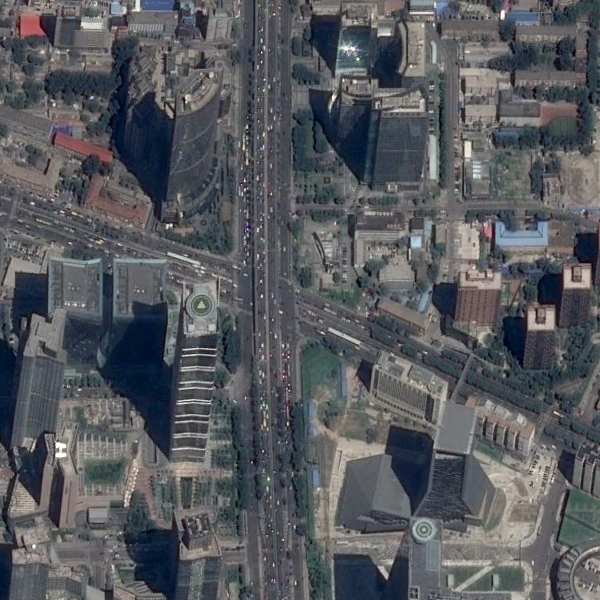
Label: Commercial